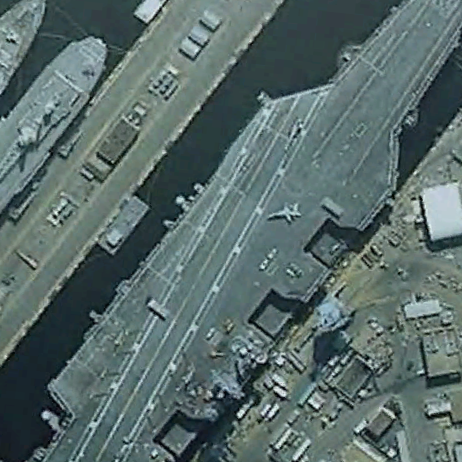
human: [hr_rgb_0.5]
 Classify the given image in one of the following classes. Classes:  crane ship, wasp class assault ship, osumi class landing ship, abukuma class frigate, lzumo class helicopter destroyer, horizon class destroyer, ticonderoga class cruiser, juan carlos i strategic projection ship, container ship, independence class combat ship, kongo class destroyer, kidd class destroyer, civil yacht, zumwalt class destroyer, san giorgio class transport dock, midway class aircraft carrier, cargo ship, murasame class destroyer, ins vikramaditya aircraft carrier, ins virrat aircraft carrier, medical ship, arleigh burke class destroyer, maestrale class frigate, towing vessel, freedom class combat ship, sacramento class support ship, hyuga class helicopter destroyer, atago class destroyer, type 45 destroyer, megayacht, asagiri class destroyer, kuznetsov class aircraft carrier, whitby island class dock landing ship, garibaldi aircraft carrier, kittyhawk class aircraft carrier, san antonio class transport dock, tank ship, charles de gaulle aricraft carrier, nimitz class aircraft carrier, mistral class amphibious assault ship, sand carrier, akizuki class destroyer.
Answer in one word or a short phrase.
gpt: Nimitz class aircraft carrier